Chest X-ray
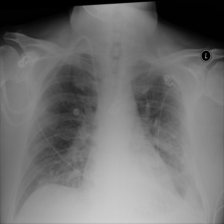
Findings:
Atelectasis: negative
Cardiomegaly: negative
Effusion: positive
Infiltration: negative
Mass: negative
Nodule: positive
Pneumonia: negative
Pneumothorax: negative
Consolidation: negative
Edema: negative
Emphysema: negative
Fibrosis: negative
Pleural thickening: negative
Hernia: negative